Field crop: maize
Growth stage: 2
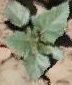
Species: datura